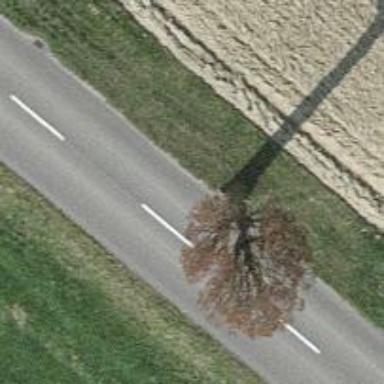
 deciduous leaves. Known as avenue of trees."